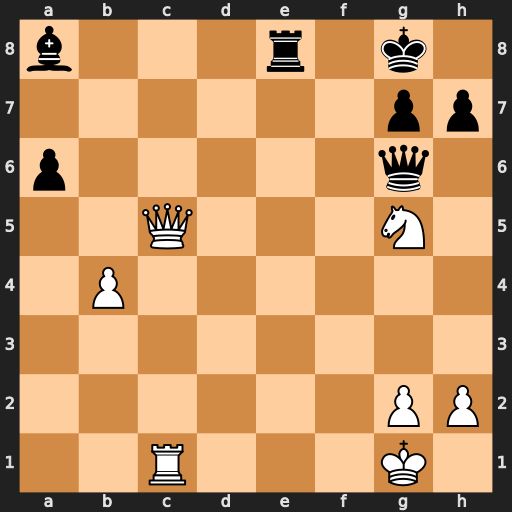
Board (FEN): b3r1k1/6pp/p5q1/2Q3N1/1P6/8/6PP/2R3K1
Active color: w
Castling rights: -
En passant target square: -
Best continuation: Qc4+ Kh8 Nf7+ Qxf7 Qxf7